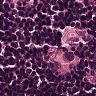
Metastatic tissue present: yes